Question: I have two div's one has textbox in it and other just plain text. This is how it looks:
 . I want to move text div which has language in it to the next line where arrow is showing in the pic. I searched every where cant find any solution the wordwrap is not working. Also i have to do this within css.
Here is the aspx code for both:
'''
<asp:Panel ID="search" runat="server" EnableViewState="False" Wrap="False">
<div id="txtBox">
<asp:textbox id="box" runat="server"></asp:textbox>
<div id="text" runat="server">Language</div>
</div>
</asp:Panel>
css:
#search
{
position:absolute;
top:100px;
height:50px;
left:100px;
width:1000px;
}
#txtBox
{
float: left;
}
'''
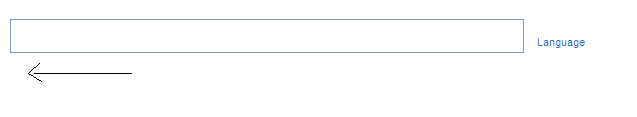
Answer: Here is the solution for anyone who is stuck in same situation:
'''
#text
{
clear: left;
}
'''
'clear:left' moves the text to next line to the bottom of the textbox. Then you can use 'margin-left' to set the text at any position you want.